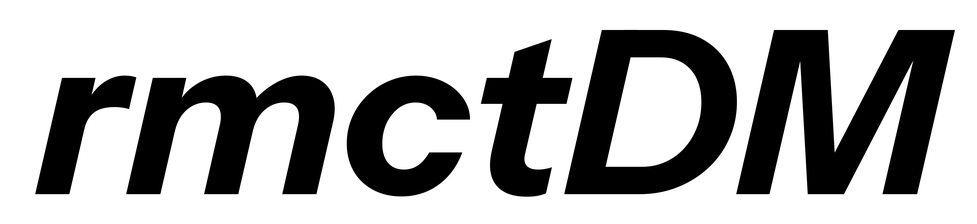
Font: InstrumentSans-Italic_Bold_Italic